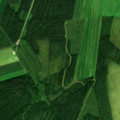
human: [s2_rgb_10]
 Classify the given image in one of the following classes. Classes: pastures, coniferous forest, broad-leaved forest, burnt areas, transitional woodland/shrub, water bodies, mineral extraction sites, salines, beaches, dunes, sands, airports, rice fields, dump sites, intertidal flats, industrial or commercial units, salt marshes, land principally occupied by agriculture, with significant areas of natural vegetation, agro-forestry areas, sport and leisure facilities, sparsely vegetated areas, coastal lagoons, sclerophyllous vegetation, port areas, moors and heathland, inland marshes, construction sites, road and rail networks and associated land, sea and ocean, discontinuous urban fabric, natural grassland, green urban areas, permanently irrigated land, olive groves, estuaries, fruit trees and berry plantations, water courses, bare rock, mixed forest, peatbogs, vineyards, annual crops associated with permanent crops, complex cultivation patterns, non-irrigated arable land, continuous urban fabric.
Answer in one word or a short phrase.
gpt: non-irrigated arable land, mixed forest, transitional woodland/shrub, peatbogs